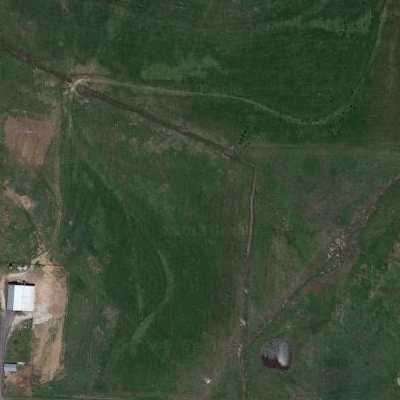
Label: Grass